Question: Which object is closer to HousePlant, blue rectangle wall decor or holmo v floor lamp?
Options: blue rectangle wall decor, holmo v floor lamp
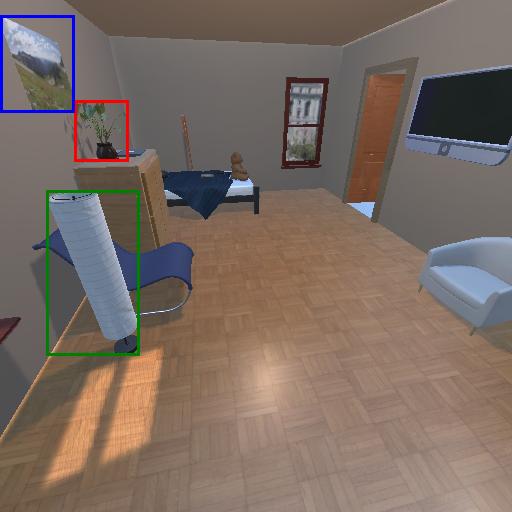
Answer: blue rectangle wall decor